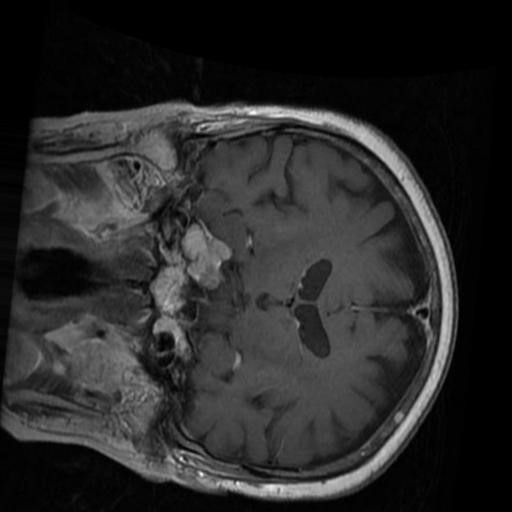
Label: brain_menin